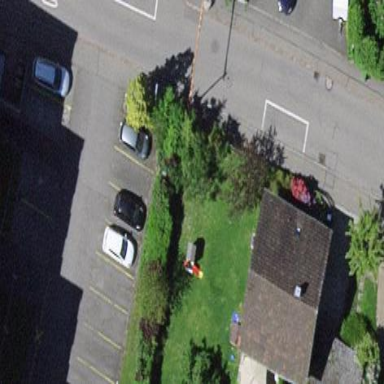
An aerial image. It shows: Parking area.